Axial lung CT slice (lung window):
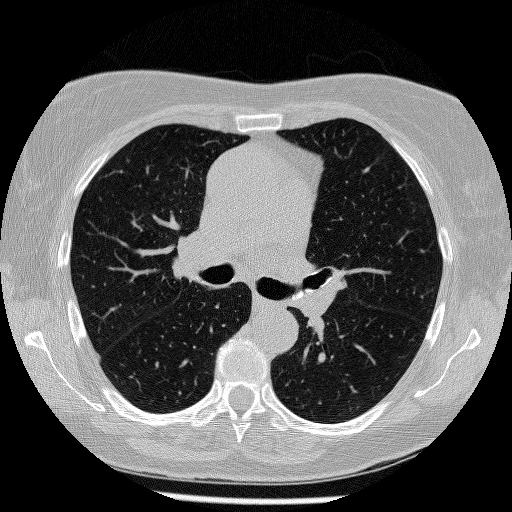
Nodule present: no